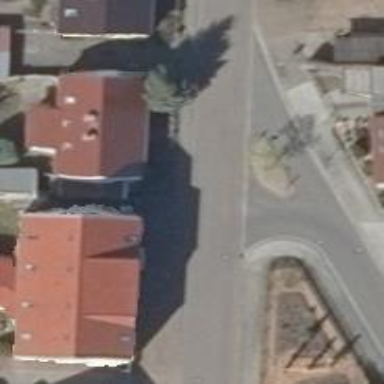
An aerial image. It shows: Residential road with sidewalks on both sides.